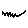
Label: zigzag